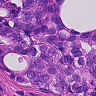
Metastatic tissue present: yes